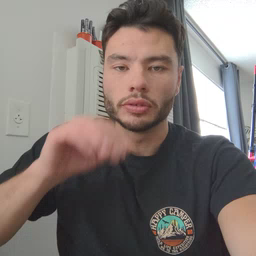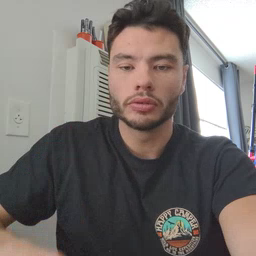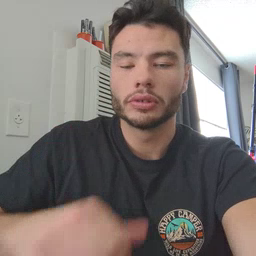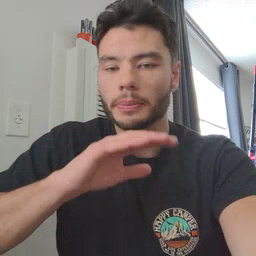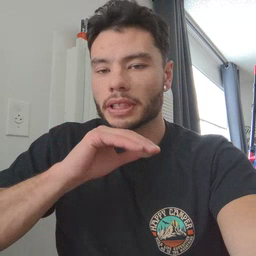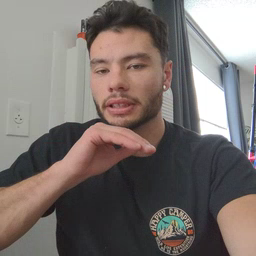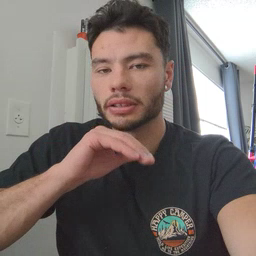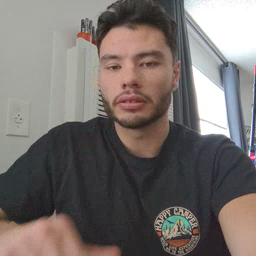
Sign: pig